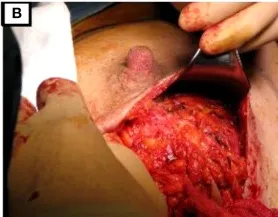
(B, C) Nipple-sparing mastectomy with en bloc axillary dissection.
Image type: medical_photograph (other_medical_photograph)